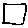
Label: square